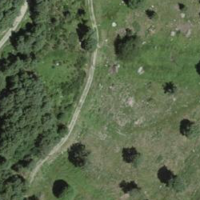
EUNIS habitat code: 32
Species observed at this site:
Teucrium scorodonia